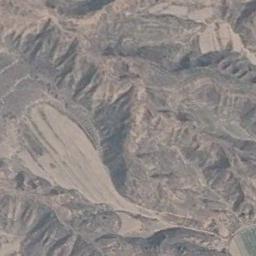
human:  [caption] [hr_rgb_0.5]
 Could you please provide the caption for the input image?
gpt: A large layer of brown and green mixed terraces .

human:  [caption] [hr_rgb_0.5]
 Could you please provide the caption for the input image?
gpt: The green plants are on the terrace .

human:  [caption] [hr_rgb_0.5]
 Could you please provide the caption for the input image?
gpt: The terraces are reddish-brown and the top of the mountain is covered with vegetation .

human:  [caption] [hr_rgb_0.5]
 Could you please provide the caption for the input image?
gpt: The bare and green terrace is next to some trees .

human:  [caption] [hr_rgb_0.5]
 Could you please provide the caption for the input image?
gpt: There are some brown terraces beside the mountains .